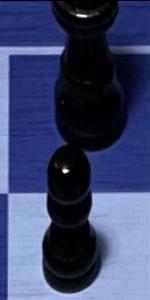
Label: Pawn_Black